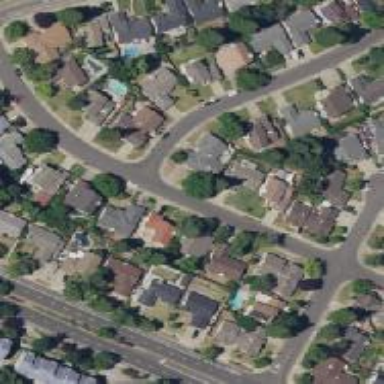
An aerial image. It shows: Residential road.